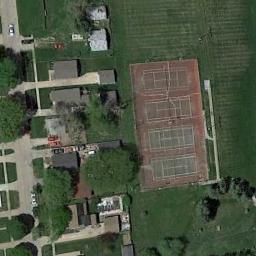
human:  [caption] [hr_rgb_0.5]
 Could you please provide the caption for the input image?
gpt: The tennis court next to the building is next to a large lawn .

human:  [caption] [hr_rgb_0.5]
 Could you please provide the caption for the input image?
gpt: There are many trees near the tennis courts .

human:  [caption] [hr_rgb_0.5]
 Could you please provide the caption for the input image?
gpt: There is a long red and green tennis court in the picture .

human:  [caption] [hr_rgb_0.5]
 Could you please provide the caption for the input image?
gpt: The tennis court is on the grass next to some buildings and trees .

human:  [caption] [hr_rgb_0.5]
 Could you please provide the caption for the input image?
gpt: The tennis courts are on a green meadow beside some buildings .